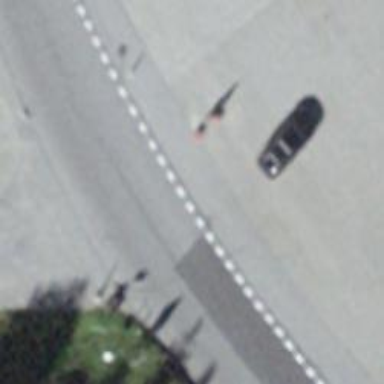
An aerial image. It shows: Unmarked crossing on asphalt footway.